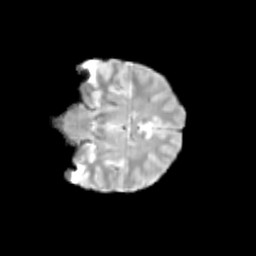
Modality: T2w
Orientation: coronal
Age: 12
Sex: male
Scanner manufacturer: siemens
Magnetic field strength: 3 T
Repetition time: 3.8 s
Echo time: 0.07 s